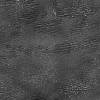
Atmospheric dust classification: not_dusty